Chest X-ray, AP view. Patient: 50 years old, sex F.
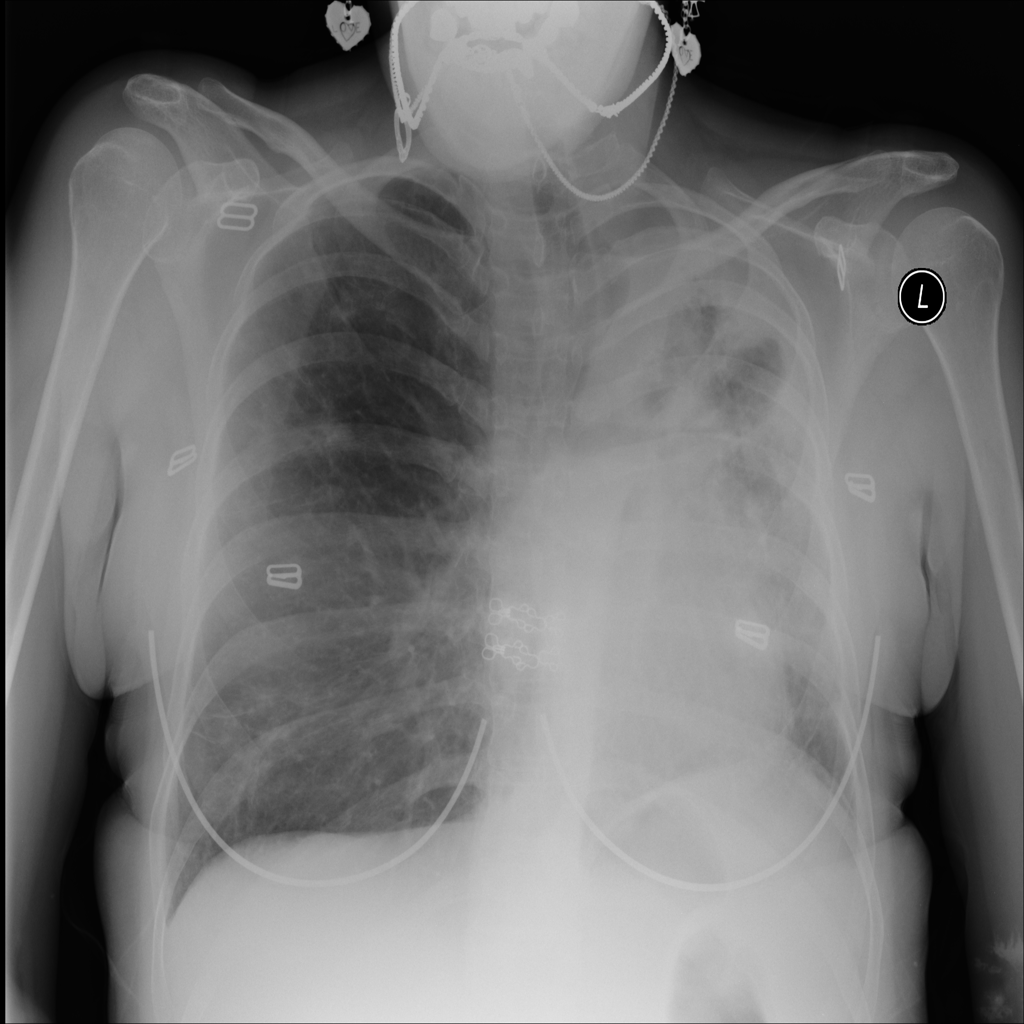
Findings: No Finding